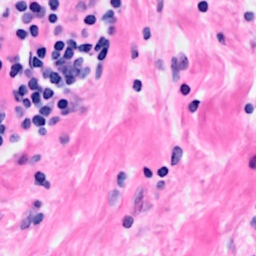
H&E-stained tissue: Breast